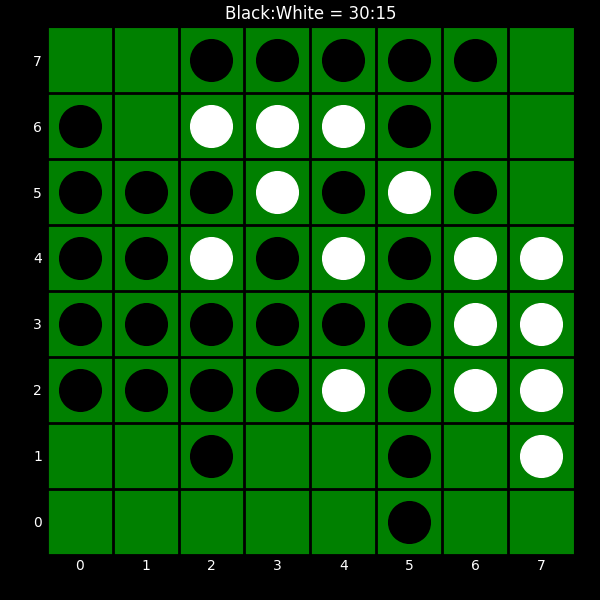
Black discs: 30
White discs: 15